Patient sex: F
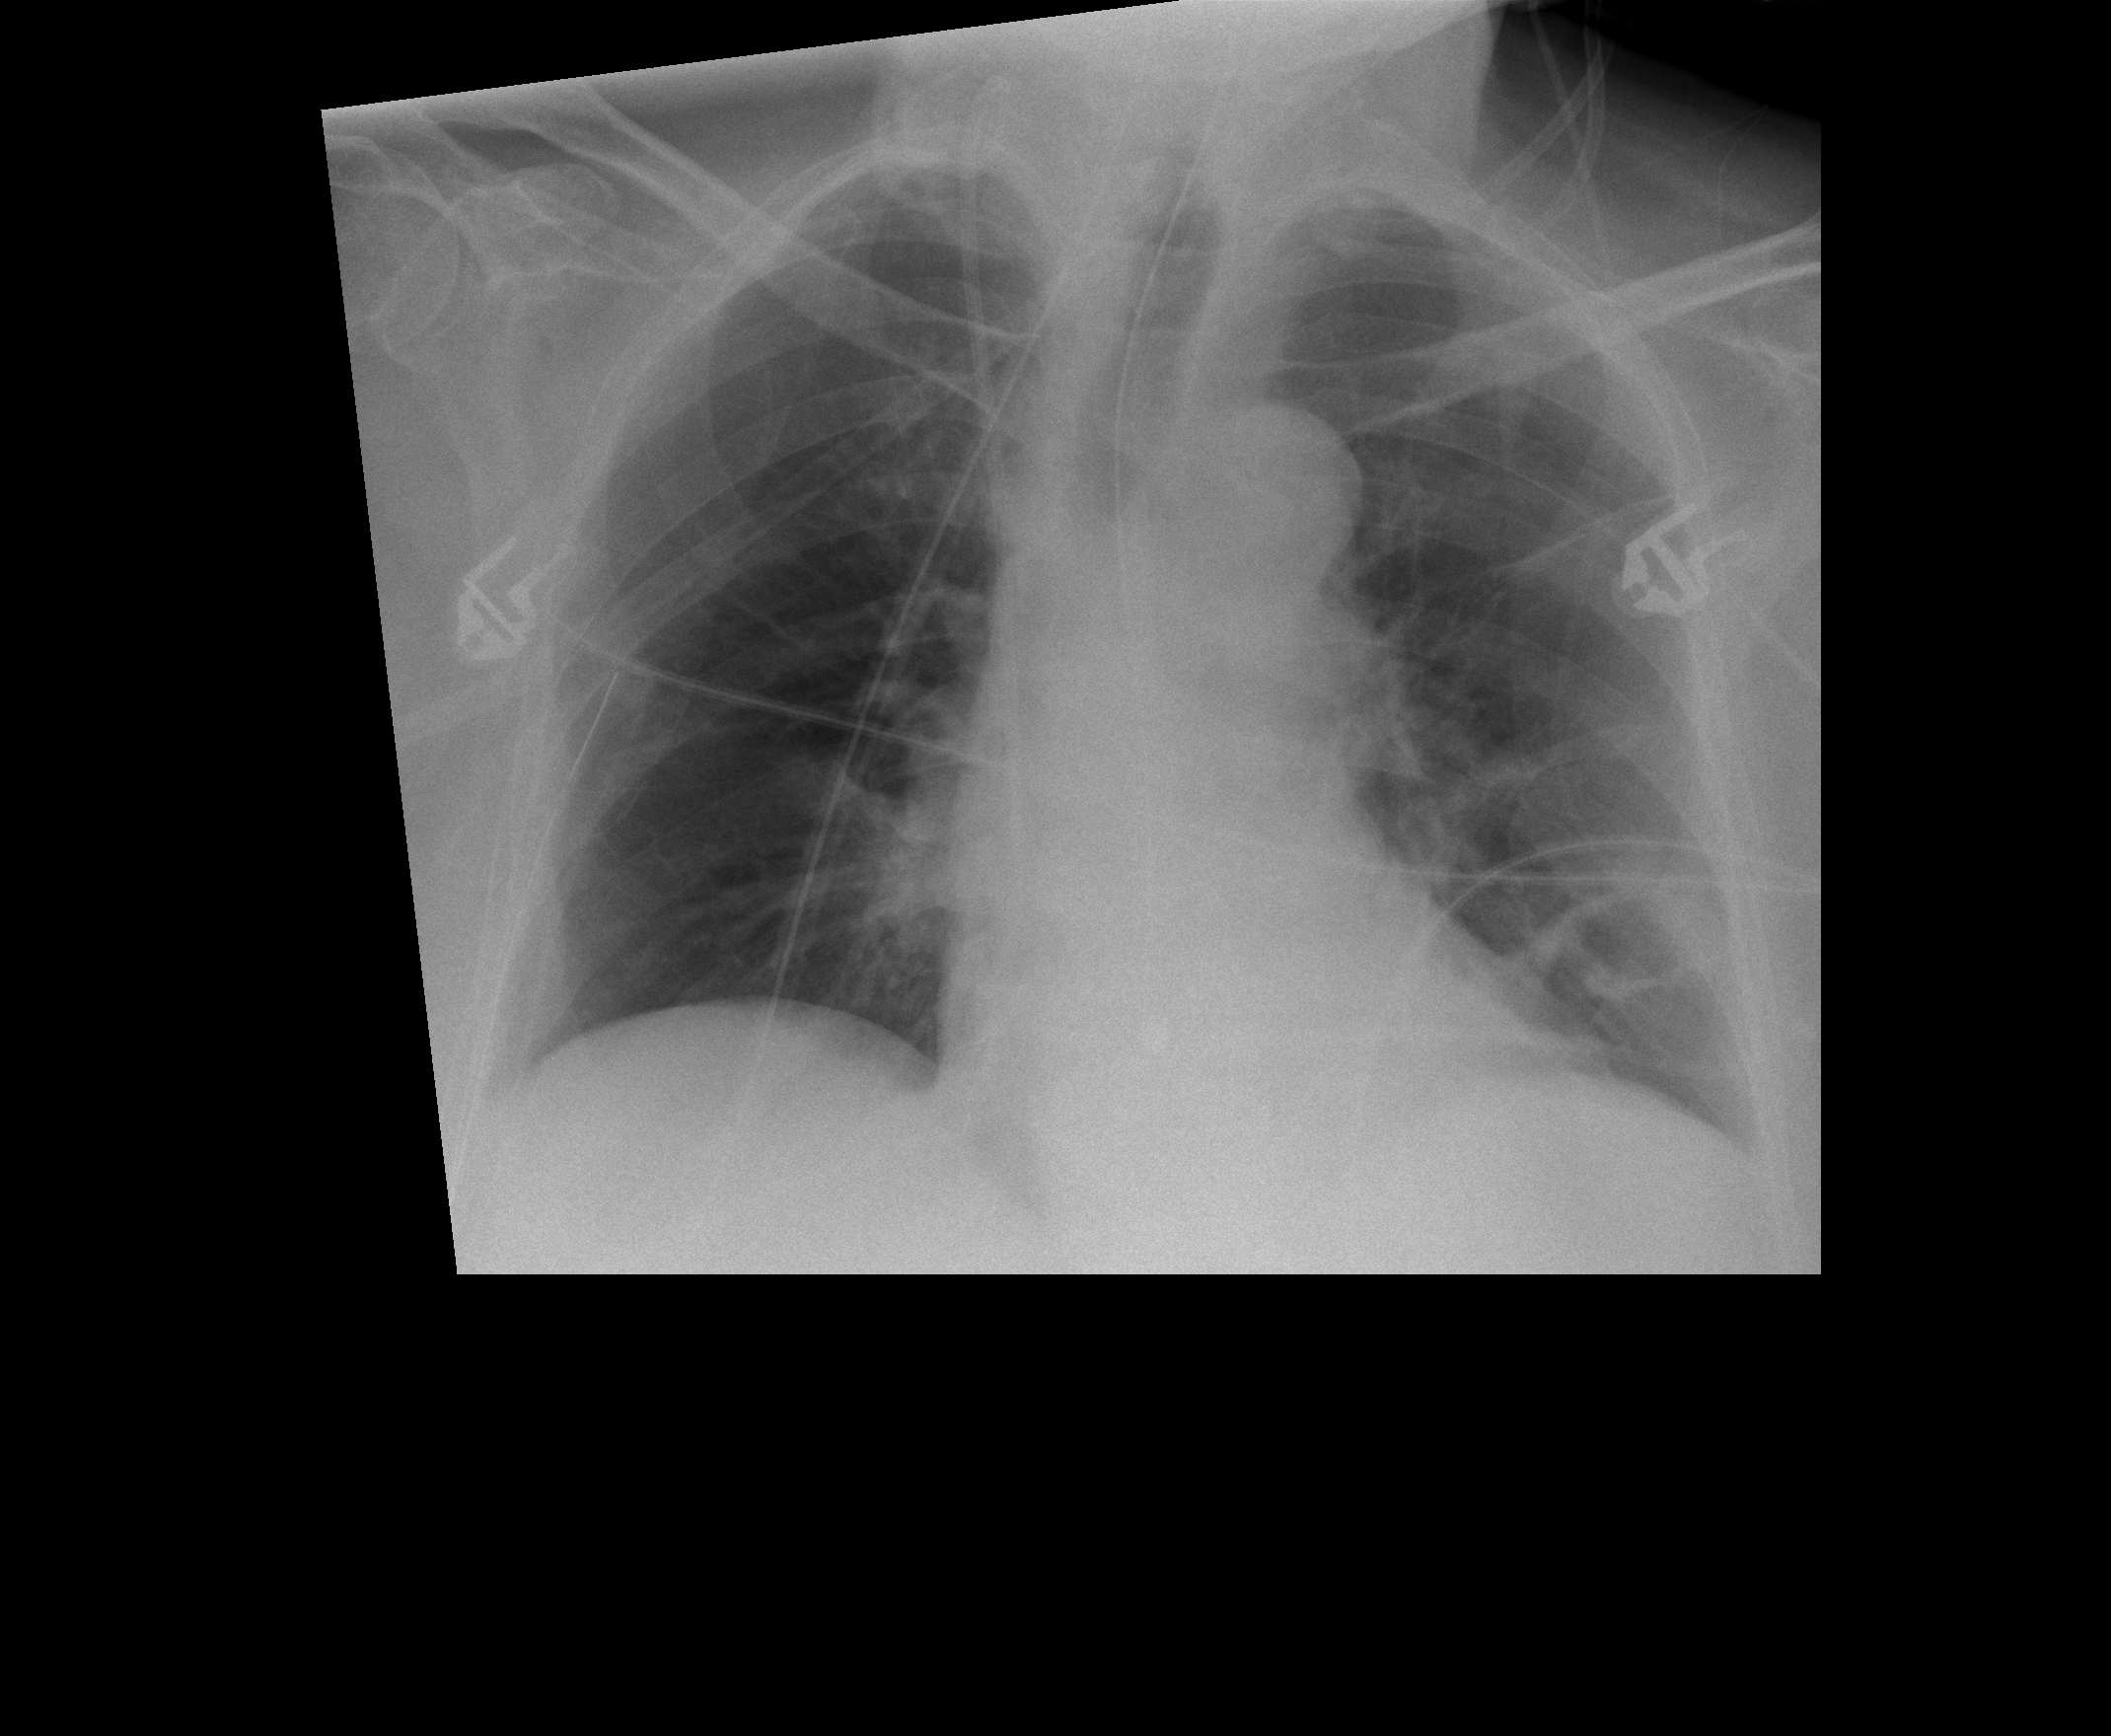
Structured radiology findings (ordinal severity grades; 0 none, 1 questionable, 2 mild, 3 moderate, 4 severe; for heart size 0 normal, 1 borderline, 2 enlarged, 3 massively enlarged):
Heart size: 1
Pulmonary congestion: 2
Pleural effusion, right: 0
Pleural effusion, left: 2
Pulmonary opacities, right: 0
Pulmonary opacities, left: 0
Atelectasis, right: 0
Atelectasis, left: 2